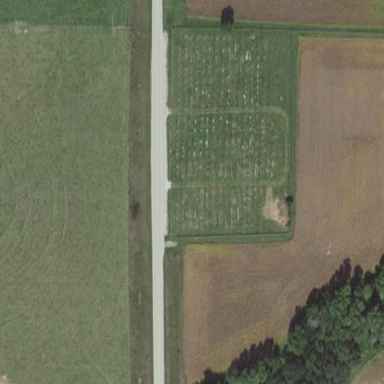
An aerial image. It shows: Cemetery.